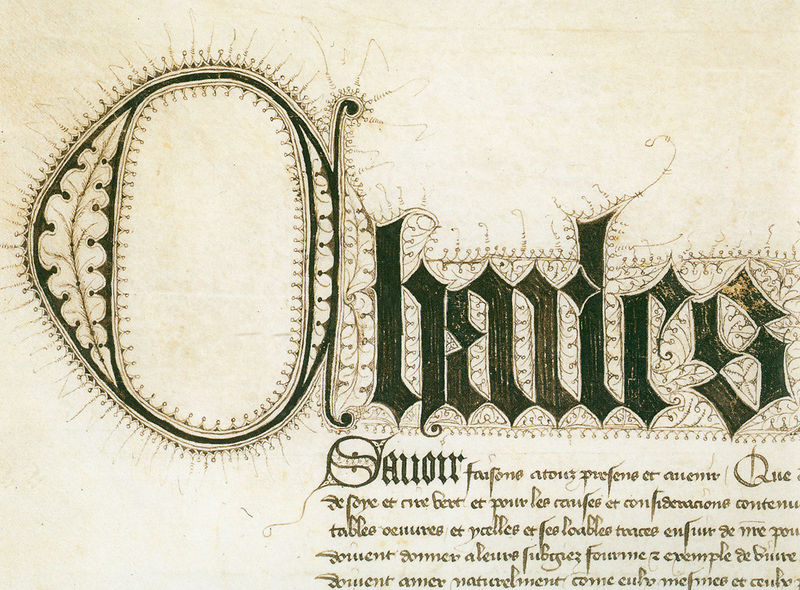
Titel: Karl VI. regelt die Vormundschaft seiner Kinder
Institution: Paris, Archives nationales
Schlagwörter: schwarz, zeichnung, natur, blatt, schrift, französisch, dekor, buch, kloster, text, buchstaben, initiale, tinte, verziert, mittelalter, mönch, latein, buchmalerei, geschrieben, abschrift, a, m, o, savior